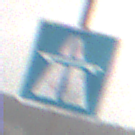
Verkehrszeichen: Autobahn
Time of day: Midday
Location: Outdoor (Nature)
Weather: Overcast
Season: Winter
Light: Natural